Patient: sex M, age 31
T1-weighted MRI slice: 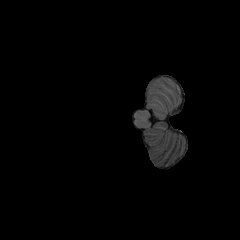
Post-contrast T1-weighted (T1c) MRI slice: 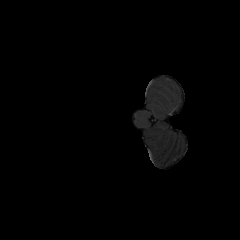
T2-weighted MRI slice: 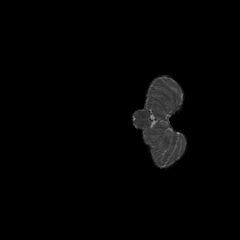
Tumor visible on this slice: no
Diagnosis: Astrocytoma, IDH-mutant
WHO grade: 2